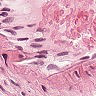
Metastatic tissue present: no